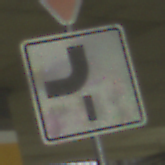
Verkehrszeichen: VerlaufVorfahrtsstrasse7
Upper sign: VorfahrtGewaehren
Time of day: NotSpecified
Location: Indoor (Special)
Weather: NotSpecified
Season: NotSpecified
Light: Artificial